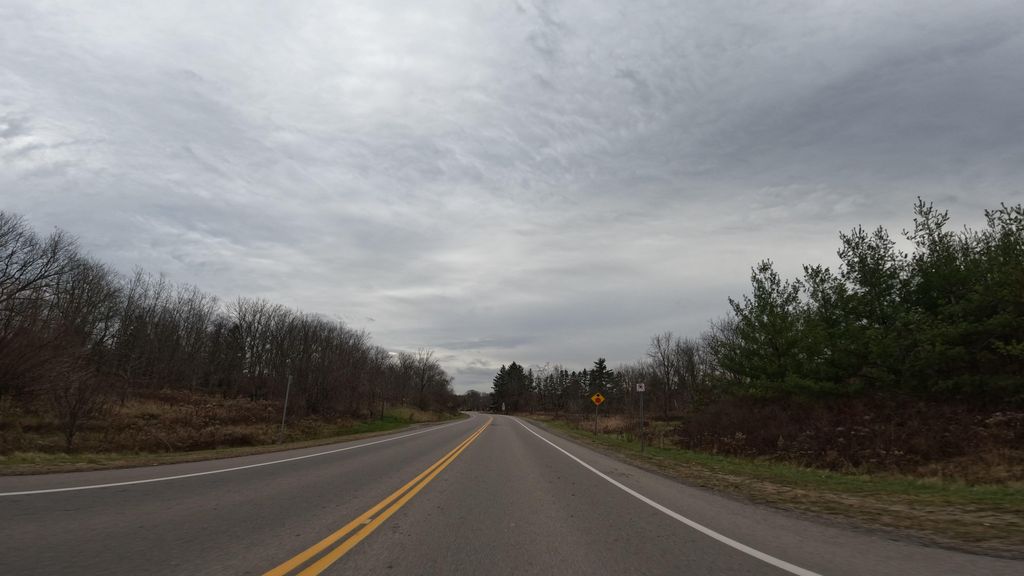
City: hamilton